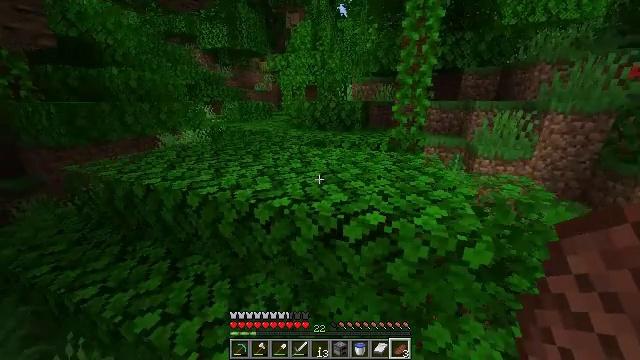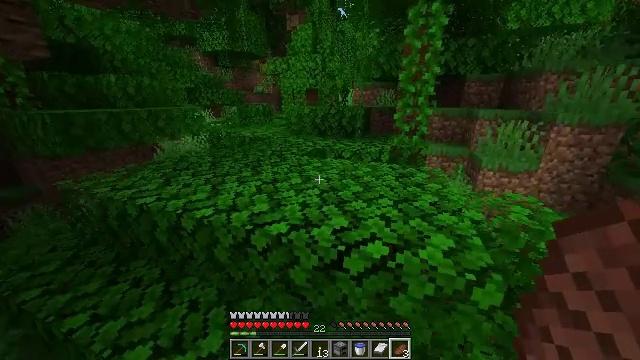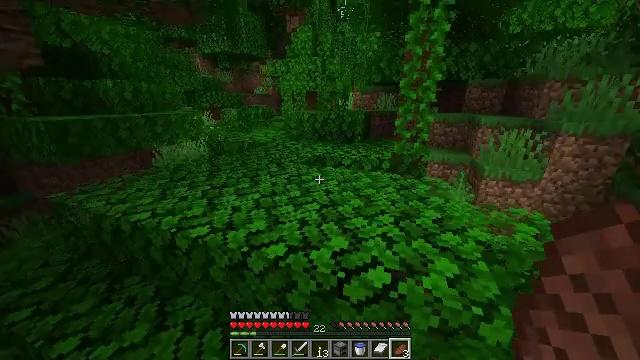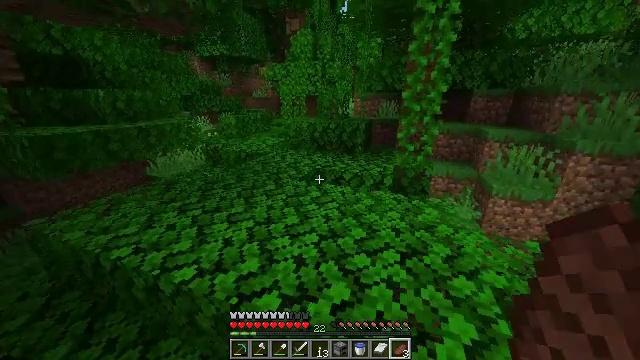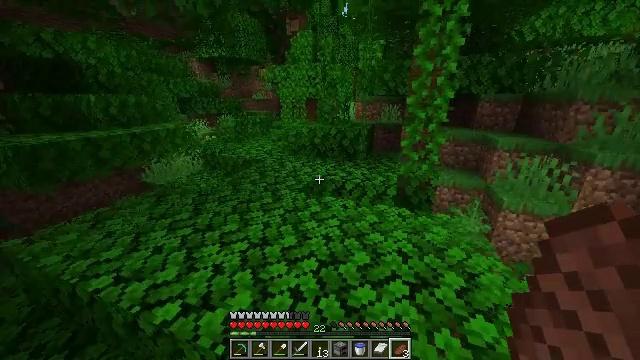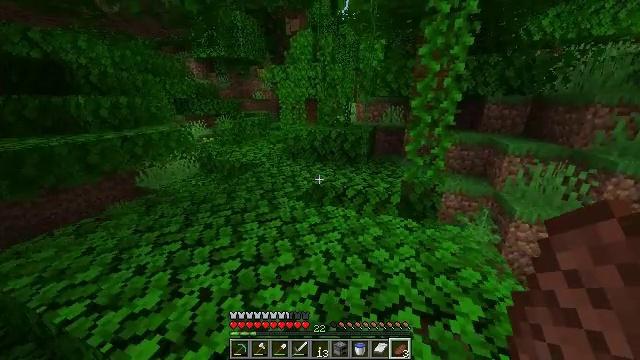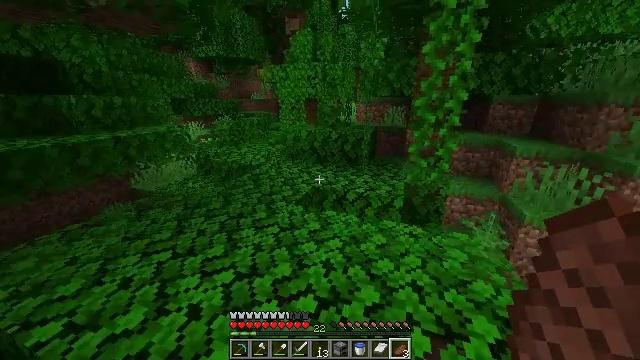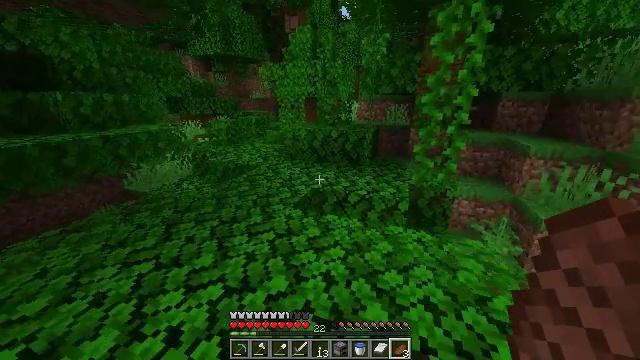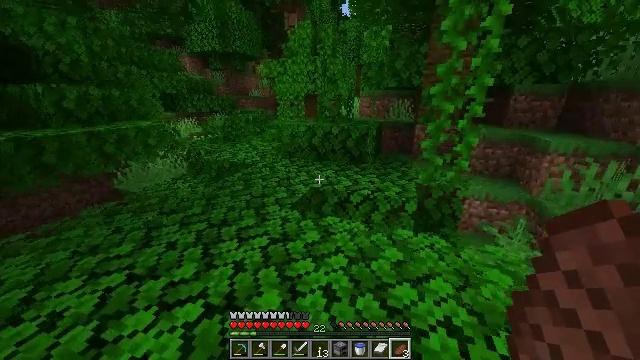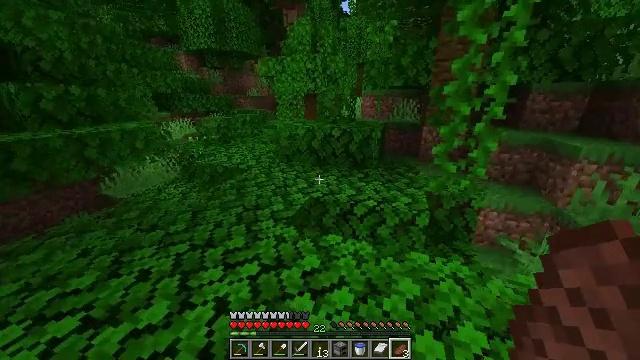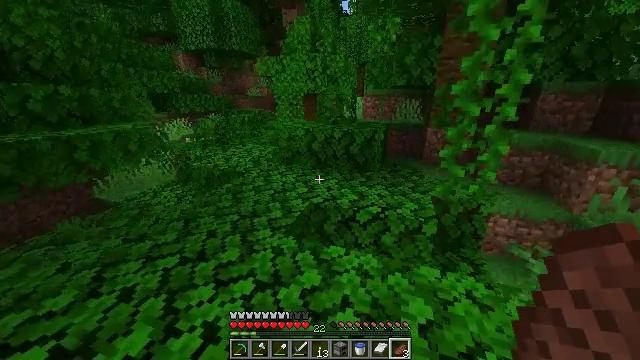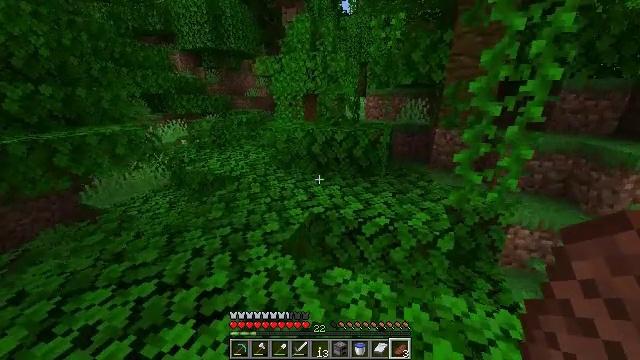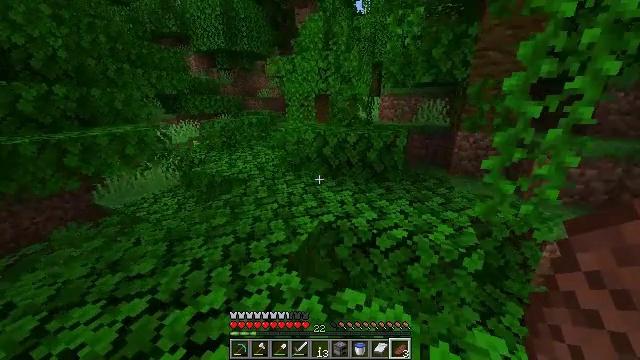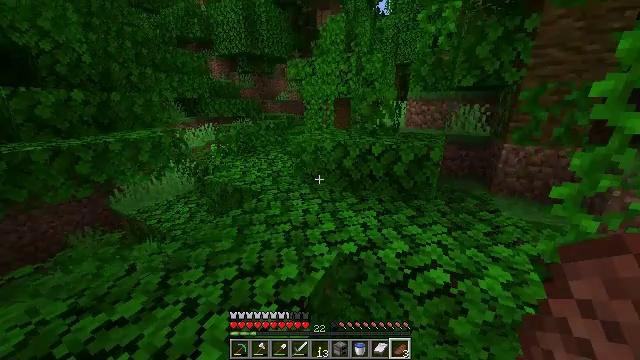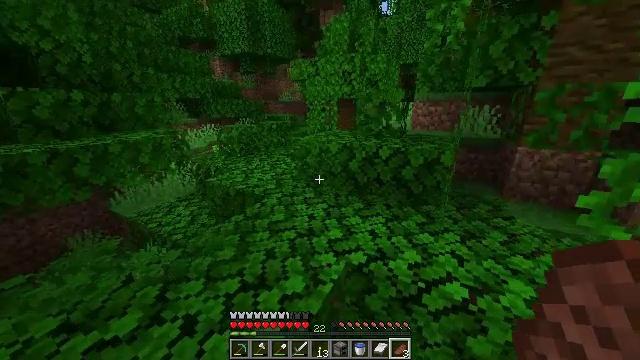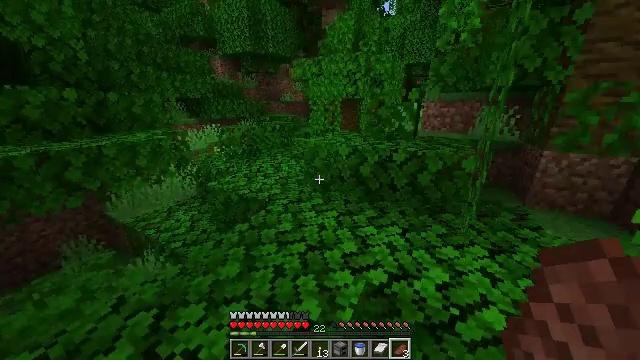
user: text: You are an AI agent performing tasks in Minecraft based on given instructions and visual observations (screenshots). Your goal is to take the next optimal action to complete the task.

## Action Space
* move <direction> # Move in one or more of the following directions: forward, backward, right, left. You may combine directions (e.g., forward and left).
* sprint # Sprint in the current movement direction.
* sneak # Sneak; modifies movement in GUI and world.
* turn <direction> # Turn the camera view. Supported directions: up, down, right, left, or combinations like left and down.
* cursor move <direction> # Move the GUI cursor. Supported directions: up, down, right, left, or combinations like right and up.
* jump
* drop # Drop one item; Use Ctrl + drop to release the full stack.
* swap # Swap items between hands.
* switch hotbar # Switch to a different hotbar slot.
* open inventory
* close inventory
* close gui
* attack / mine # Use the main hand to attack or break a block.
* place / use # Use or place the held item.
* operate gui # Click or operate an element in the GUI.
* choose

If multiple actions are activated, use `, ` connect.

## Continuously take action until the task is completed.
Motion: motion action
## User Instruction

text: Break the melon to get slices.
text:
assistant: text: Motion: move forward, sprint, jump
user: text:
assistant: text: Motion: move forward, sprint, jump
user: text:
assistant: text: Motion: move forward, sprint, jump
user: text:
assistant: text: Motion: move forward, sprint, jump
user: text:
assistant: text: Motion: move forward, sprint, jump
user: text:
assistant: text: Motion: move forward, sprint, jump
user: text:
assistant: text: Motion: move forward, sprint
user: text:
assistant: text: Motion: move forward, sprint
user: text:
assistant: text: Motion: move forward, sprint
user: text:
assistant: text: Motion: move forward, sprint
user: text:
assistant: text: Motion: move forward, sprint
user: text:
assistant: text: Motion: move forward, sprint, turn left
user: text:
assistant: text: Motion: move forward and move left, sprint, turn left
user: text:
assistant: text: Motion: move forward and move left, sprint
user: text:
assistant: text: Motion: move forward and move left, sprint
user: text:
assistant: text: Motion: move forward and move left, sprint
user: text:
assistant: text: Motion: move forward and move left, sprint
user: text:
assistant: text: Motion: move forward, sprint
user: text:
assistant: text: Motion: move forward, sprint
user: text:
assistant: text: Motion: move forward, sprint
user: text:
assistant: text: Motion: move forward, sprint
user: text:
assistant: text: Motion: move forward, sprint
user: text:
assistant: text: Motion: move forward, sprint
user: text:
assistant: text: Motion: move forward, sprint
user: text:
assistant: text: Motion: move forward, sprint, jump
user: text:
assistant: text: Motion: move forward, sprint, jump
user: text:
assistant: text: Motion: move forward, sprint, jump
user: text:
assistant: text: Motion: move forward, sprint, turn right, jump
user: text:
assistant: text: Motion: move forward, sprint, turn right, jump
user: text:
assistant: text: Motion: move forward, sprint, turn right, jump